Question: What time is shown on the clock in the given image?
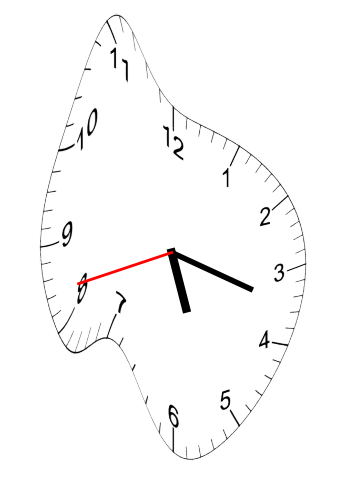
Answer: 05:17:42